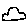
Label: car